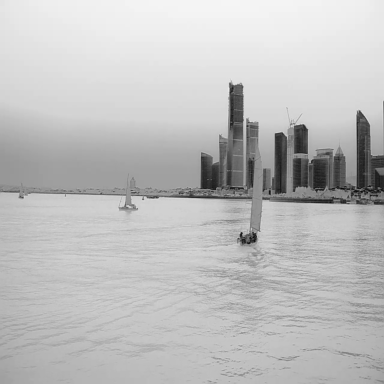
There are four sailboats in the infrared image.